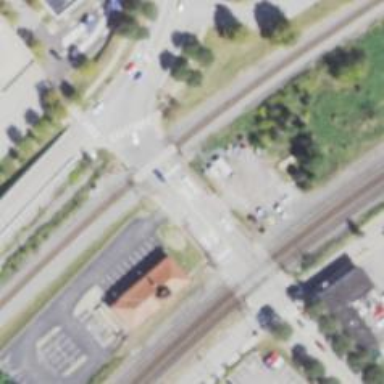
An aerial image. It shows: Level crossing along the railway.